Interaction volume radius: 10 \u00c5
Interaction volume height: 15 \u00c5
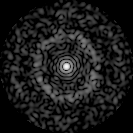
Disorder parameter: 0.8403